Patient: sex F, age 67
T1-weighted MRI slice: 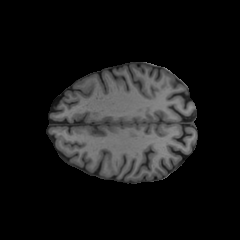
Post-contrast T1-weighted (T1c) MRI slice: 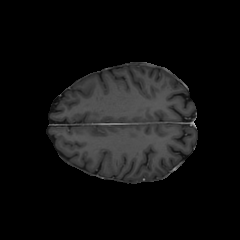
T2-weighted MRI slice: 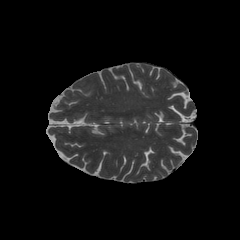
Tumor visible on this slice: no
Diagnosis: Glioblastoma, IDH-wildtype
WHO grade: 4